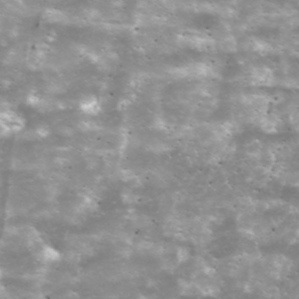
Label: non_frost